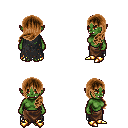
a pixel art fantasy rpg character, female body template, orc, green skin, black tattered cape, robe skirt, brown left-swept hairstyle, gold boots, four views (front, back, left, right), 2x2 character sprite sheet, small pixel art, hard edges, no anti-aliasing